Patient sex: M
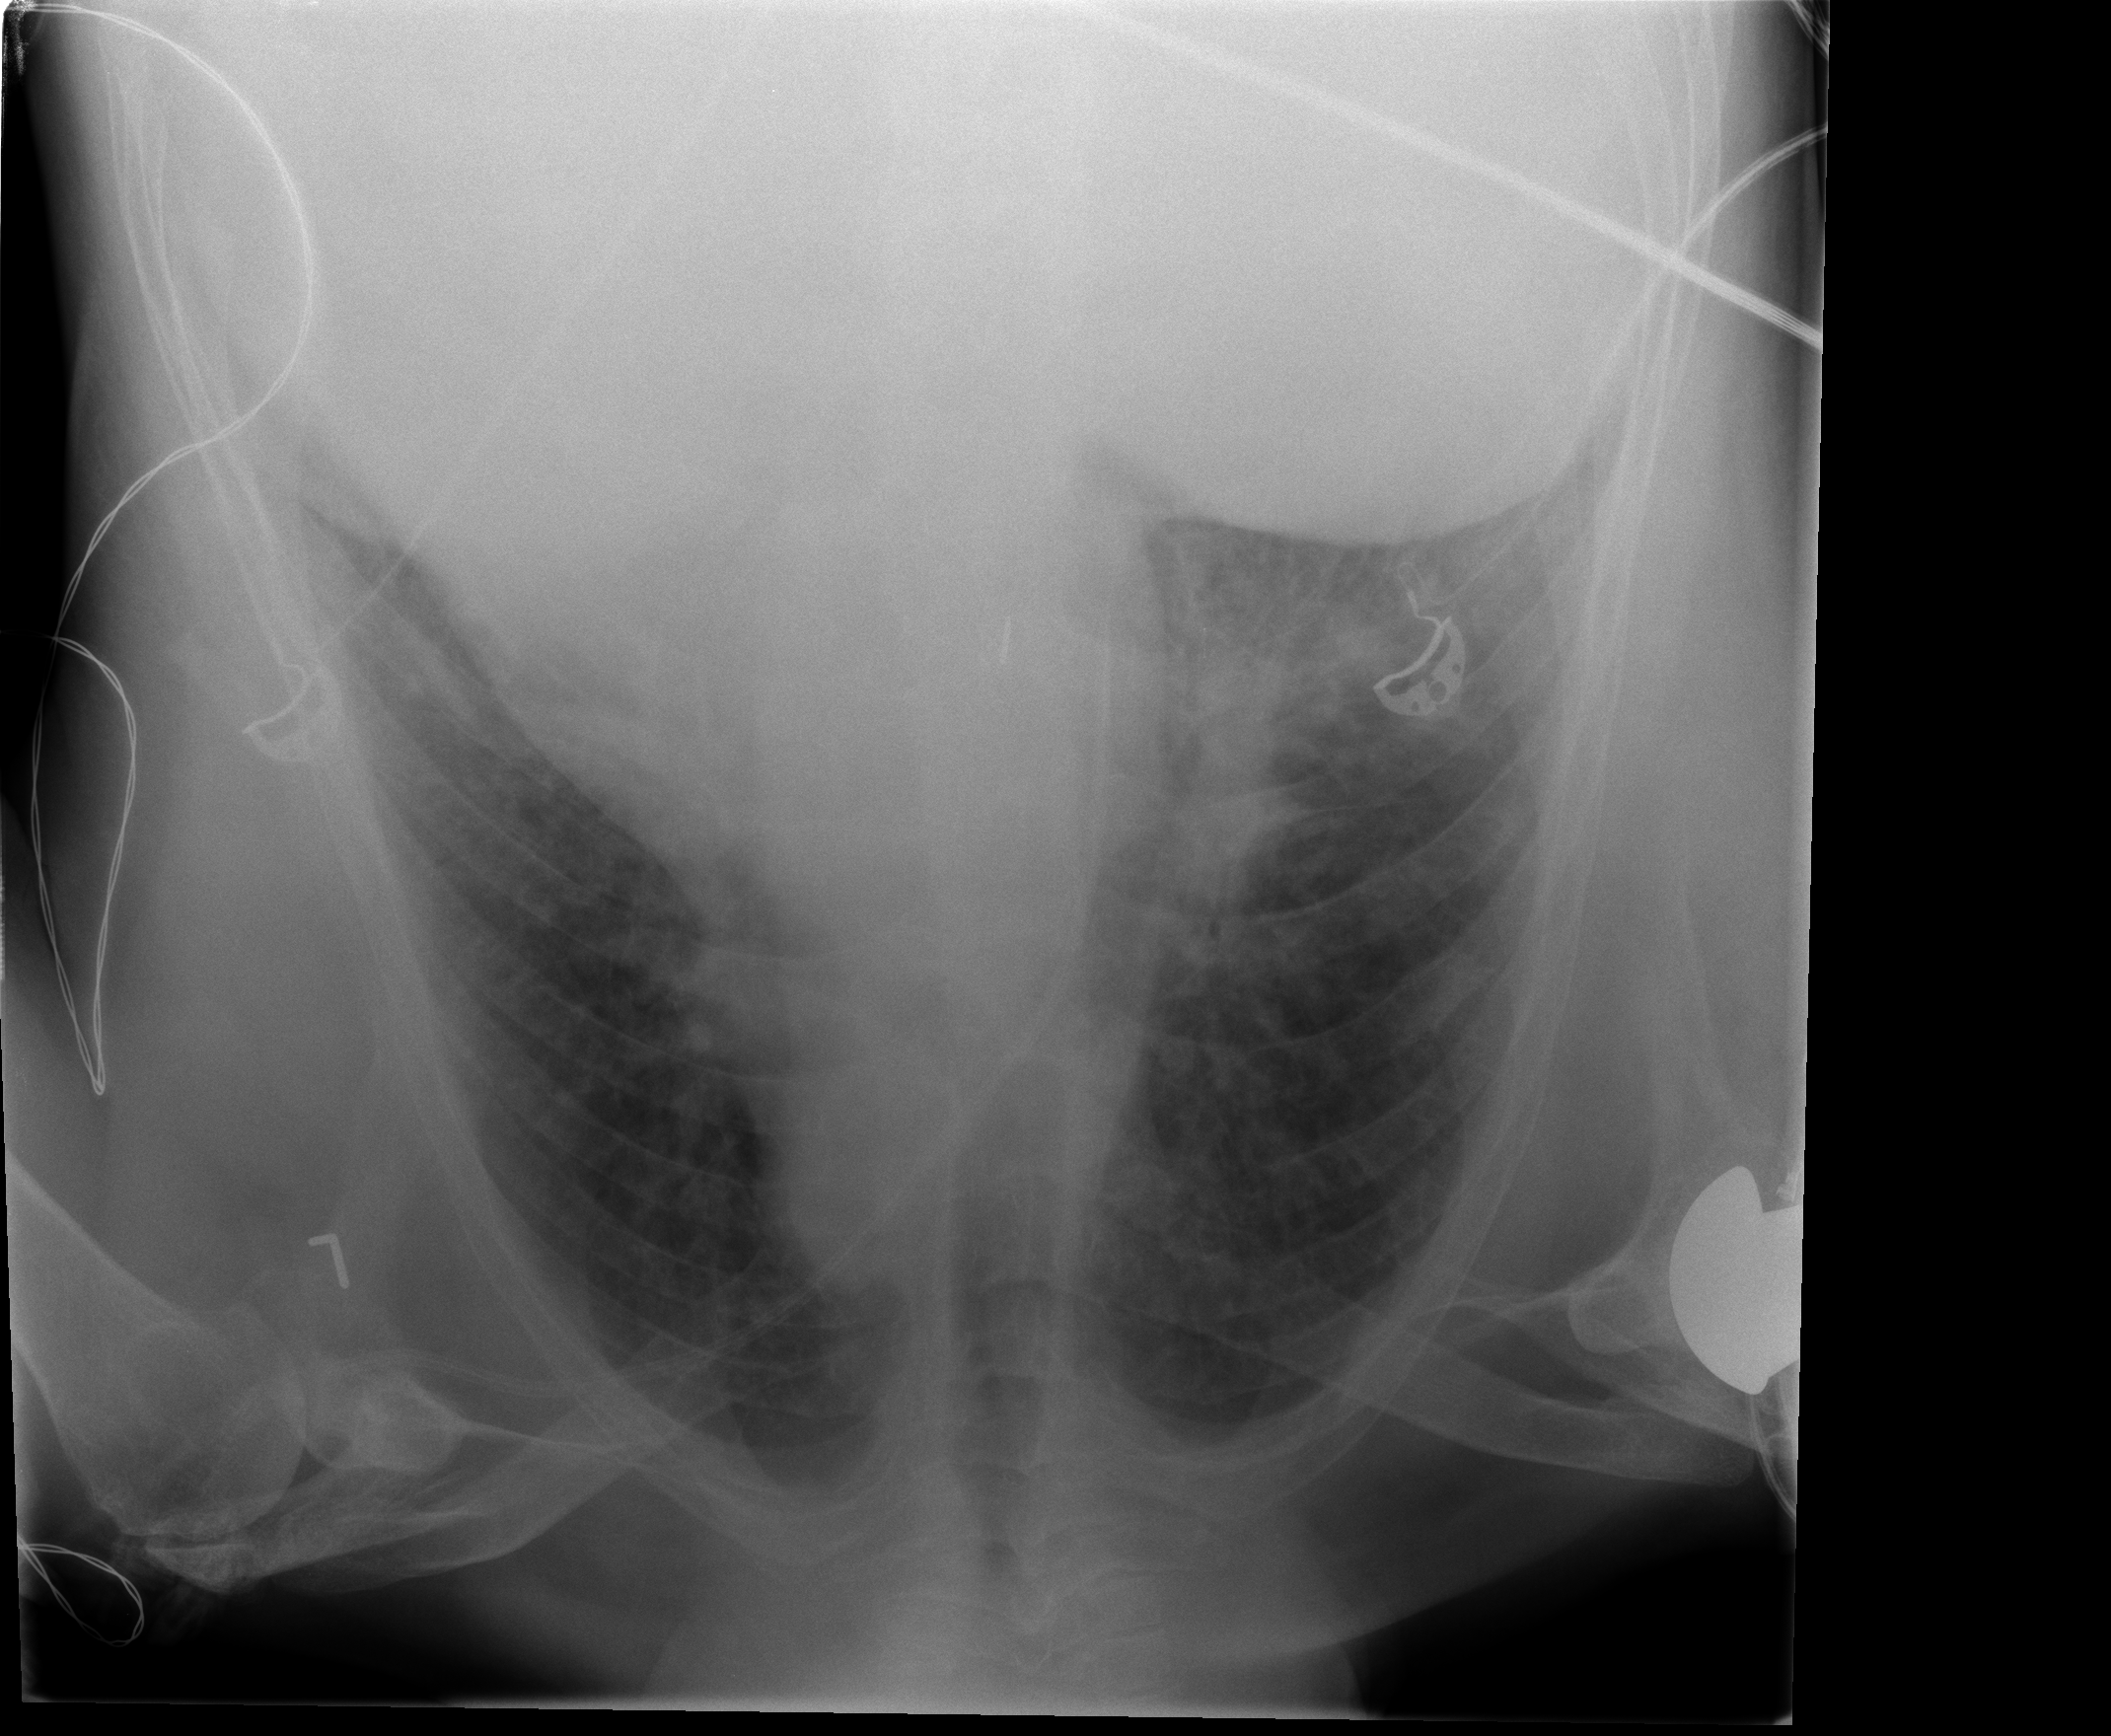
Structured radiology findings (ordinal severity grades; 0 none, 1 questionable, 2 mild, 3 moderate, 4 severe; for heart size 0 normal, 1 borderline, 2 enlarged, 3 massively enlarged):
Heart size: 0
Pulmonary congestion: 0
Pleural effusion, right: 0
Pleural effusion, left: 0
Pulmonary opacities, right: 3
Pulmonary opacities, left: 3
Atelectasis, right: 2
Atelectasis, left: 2